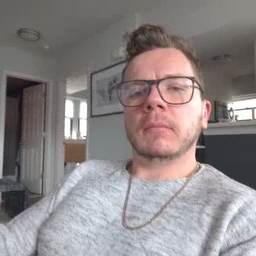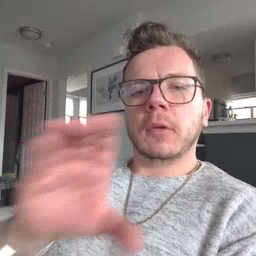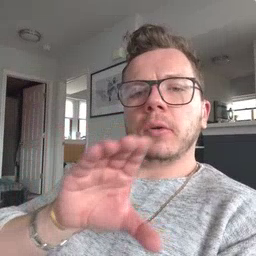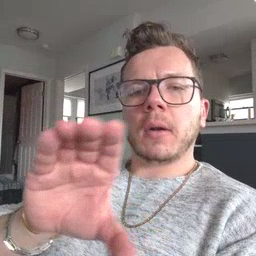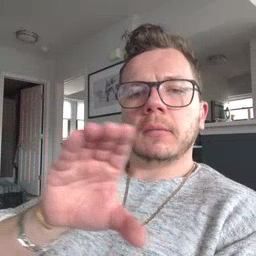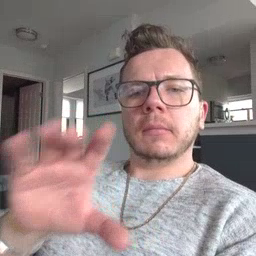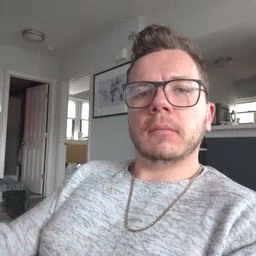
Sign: chocolate